Question: ## Some logging levels appear to be broke?
I run a Java web start (which I will begin to call from now on) application straight from a GlassFish 3.1.2.2 instance. The client has a static logger like so:
'''
private final static Logger LOGGER;
static {
LOGGER = Logger.getLogger(App.class.getName());
// Not sure how one externalize this setting or even if we want to:
LOGGER.setLevel(Level.FINER);
}
'''
In the main method, I begin my logic with some simple testing of the logging feature:
'''
alert("isLoggable() INFO? " + LOGGER.isLoggable(Level.INFO)); // Prints TRUE!
alert("isLoggable() FINE? " + LOGGER.isLoggable(Level.FINE)); // ..TRUE
alert("isLoggable() FINER? " + LOGGER.isLoggable(Level.FINER)); // ..TRUE
alert("isLoggable() FINEST? " + LOGGER.isLoggable(Level.FINEST)); // ..FALSE
'''
My alert methods will display a 'JOptionPane' dialog box for "true GUI logging". Anyways, you see the printouts in my comments I added to the code snippet. As expected, the logger is enabled for levels , and but not .
After my alert methods, I type:
'''
// Info
LOGGER.info("Level.INFO");
LOGGER.log(Level.INFO, "Level.INFO");
// Fine
LOGGER.fine("Level.FINE");
LOGGER.log(Level.FINE, "Level.FINE");
// Finer
LOGGER.finer("Level.FINER");
LOGGER.log(Level.FINER, "Level.FINER");
LOGGER.entering("", "Level.FINER", args); // <-- Uses Level.FINER!
// Finest
LOGGER.finest("Level.FINEST");
LOGGER.log(Level.FINEST, "Level.FINEST");
'''
I go to my Java console and click on the tab "Advanced", then I tick "Enable logging". Okay let's start the application. Guess what happens? Here's my proof (look at the bottom):

I've done my best to google for log files on my computer and see if not Level.FINE and Level.FINER end up somewhere on the file system. However, I cannot find the log messages anywhere.
## Summary of Questions
1. Why does it appear that logging of Level.FINE and Level.FINER does not work in the example provided?
2. I set the logging level in my static initializing block, but I'd sure like to externalize this setting to a configuration file of some sort, perhaps packaged together with the EAR file I deploy on GlassFish. Or why not manually write in some property in the JNLP file we download from the server. Is this possible somehow?
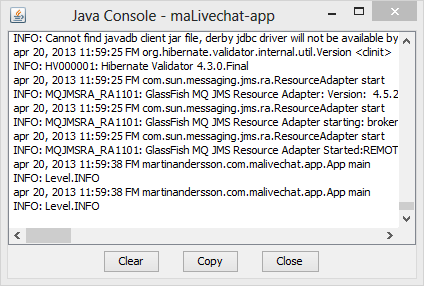
Answer: ## Solution for problem no 1.
After doing a little bit more reading on the topic, I concluded that a logger in Java uses a handler to publish his logs. And this handler in his turn has his own set of "walls" for what levels he handles. But this handler need not be attached directly to our logger! You see loggers are 'organized in a hierarchical namespace' and a child logger 'may inherit' his parents handlers. If so, then 'By default a Logger will log any output messages to its parent's handlers, and so on recursively up the tree' (see <URL>.
I ain't saying I get the full picture just yet, and I sure didn't find any quotes about how all of this relates to a Java Web Start application. Surely there has to be some differences. Anyways, I did manage to write together this static initializing block that solves my immediate problem:
'''
static {
LOGGER = Logger.getLogger(App.class.getName());
/*
* This logic can be externalized. See the next solution!
*/
// DEPRECATED: LOGGER.setLevel(Level.FINER);
if (LOGGER.getUseParentHandlers())
LOGGER.getParent().getHandlers()[0].setLevel(Level.FINER);
else
LOGGER.setLevel(Level.FINER);
}
'''
## Solution for problem no 2.
The <URL> provided much needed information for the following solution. In a subdirectory of your JRE installation, there is a subdirectory called "lib" and in there you shall find a "logging.properties" file. This is the full path to my file on my Windows machine:
'C:\Program Files (x86)\Java\jre7\lib\logging.properties'
In here you can change a lot of flavors. One cool thing you could do is to change the global logging level. In my file, this was done on (why do we see only a dot in front of the "level"? The root-parent of all loggers is called ""!). That will produce a hole lot of output; on my machine I received about one thousand log messages per second. Thus changing the global level isn't even plausible enough to be considered an option. Instead, add a new row where you specify the level of your logger. In my case, I added this row:
'martinandersson.com.malivechat.app.App.level = FINER'
However, chances are you still won't see any results. In solution no 1, I talked about how loggers are connected to handlers. The default handler is specified in , most likely on . Here's how my line reads:
'handlers= java.util.logging.ConsoleHandler'
Also previously, I talked about how these handlers in their turn use levels for what should trouble their mind. So, find the line that reads something like this (should now be on ?):
'java.util.logging.ConsoleHandler.level = INFO'
..and in my case I swapped "INFO" to "FINER". Problem solved.
## But!
My original inquiry into this matter still hasn't provided an answer how one can set these properties closer in par with the application deployment. More specifically, I would like to attach these properties in a separate file, bundled with the application EAR file I deploy on GlassFish or something like that. Do you have more information? Please share!